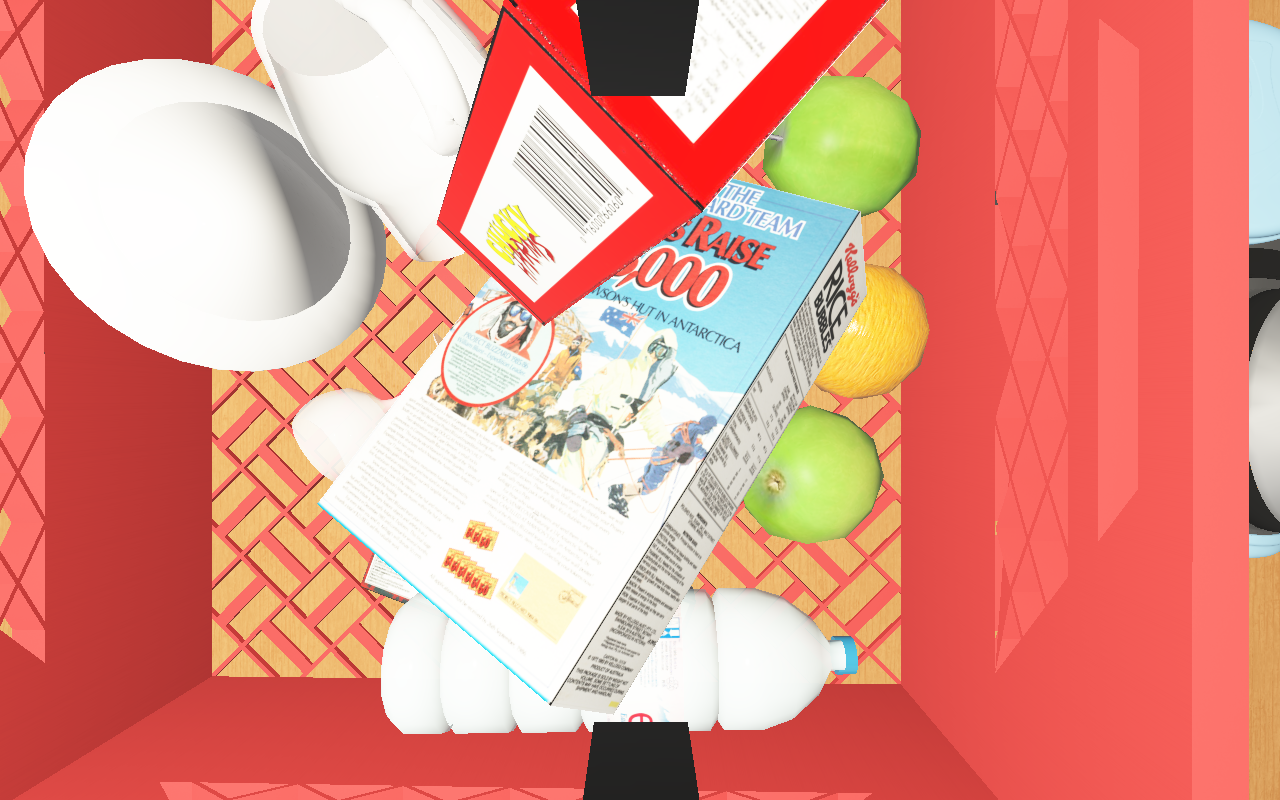
Objects in the scene:
carafe
water bottle
apple
apple
orange
orange
glass
wineglass
honey jar
jam jar
cereal box